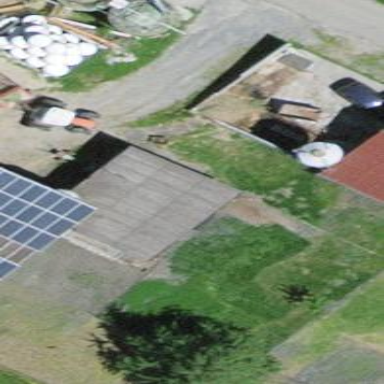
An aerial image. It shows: Farm auxiliary building.